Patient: sex F, age 60
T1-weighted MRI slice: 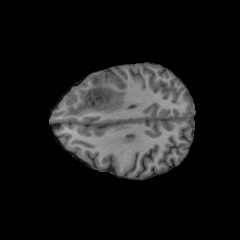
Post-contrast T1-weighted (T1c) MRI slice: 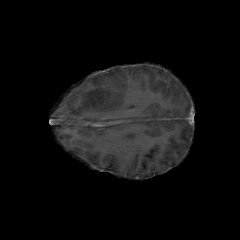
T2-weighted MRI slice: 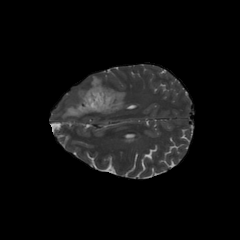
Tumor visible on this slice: yes
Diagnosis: Astrocytoma, IDH-mutant
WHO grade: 3